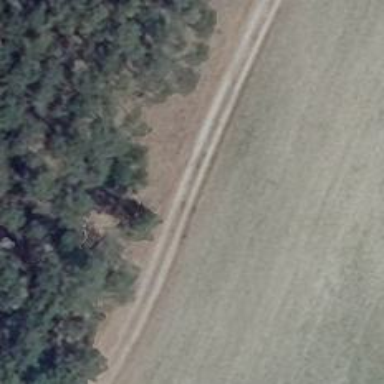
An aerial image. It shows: Sandy track road.